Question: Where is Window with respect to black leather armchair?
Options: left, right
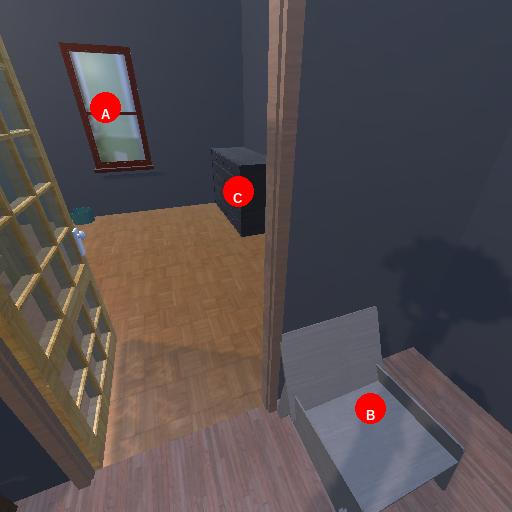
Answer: left